Question: In a MYSQL query, how can i select all of the rows where a value is highest for example:
'''
SELECT UNIX_TIMESTAMP(creation_date) AS 'date',
release_version
FROM content
WHERE id = '1'
ORDER BY 'date' DESC
'''
This will output for example:

Note: the amount of rows with the same/different 'release_version' is variable and therefore i can't use LIMIT.
i only want to select those where the 'release_version' is highest (3 in this case)
How can i do this? Thanks.
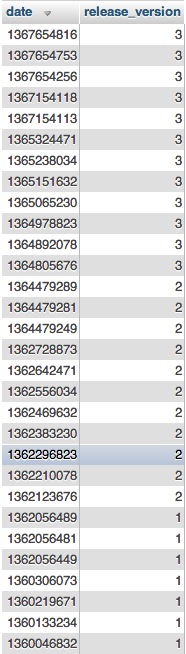
Answer: This could be simply as
'''
SELECT *
FROM content
WHERE release_version = (SELECT MAX(release_version) FROM content)
'''